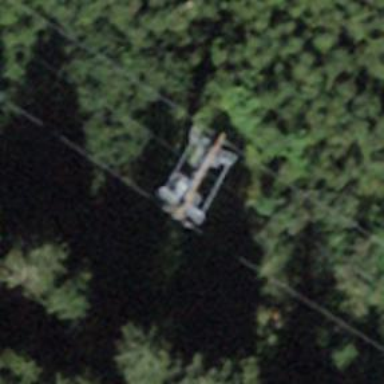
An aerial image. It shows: Pylon used for aerialway.